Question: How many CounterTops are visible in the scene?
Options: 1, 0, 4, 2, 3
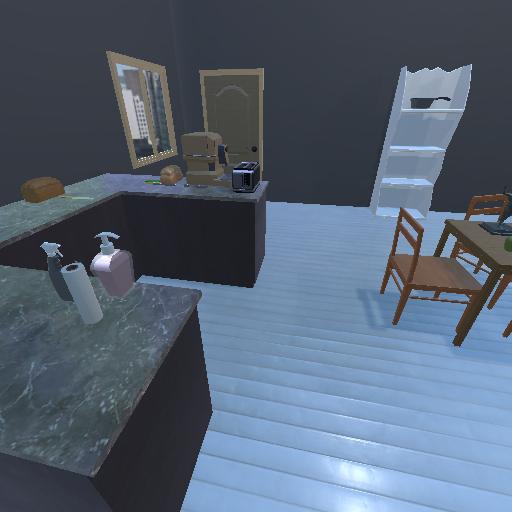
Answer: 1